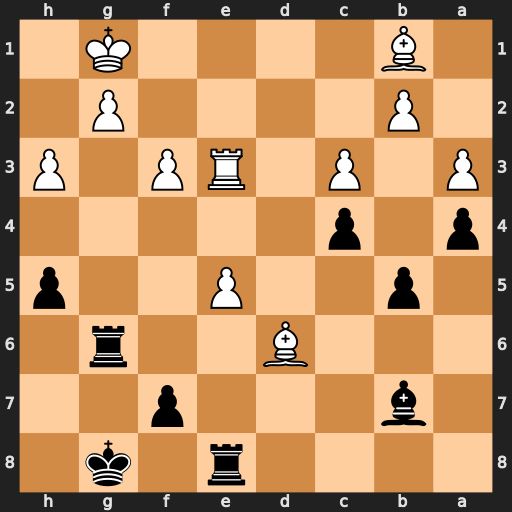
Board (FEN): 4r1k1/1b3p2/3B2r1/1p2P2p/p1p5/P1P1RP1P/1P4P1/1B4K1
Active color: b
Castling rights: -
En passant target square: -
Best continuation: Rxd6 exd6 Rxe3